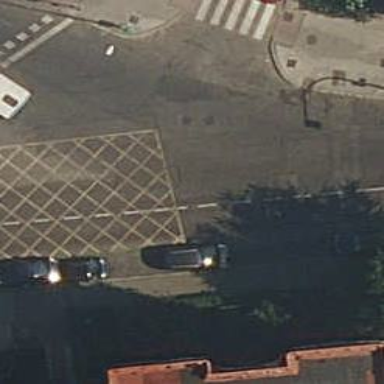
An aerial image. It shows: Road with traffic signals.